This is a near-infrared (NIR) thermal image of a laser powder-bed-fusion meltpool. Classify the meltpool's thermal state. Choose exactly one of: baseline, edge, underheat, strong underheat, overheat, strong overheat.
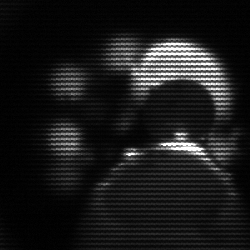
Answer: edge